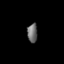
Tissue: lung
Cell type: Myeloid cells
Senescence score: 0.5794
Nuclear area (px): 191
Mean DAPI intensity: 105.628